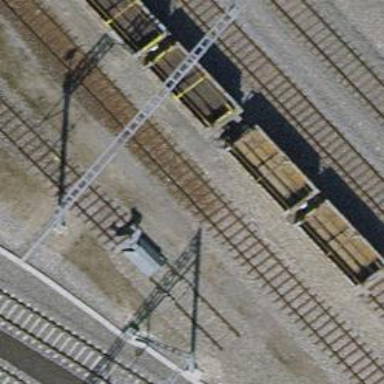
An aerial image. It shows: Railway buffer stop.